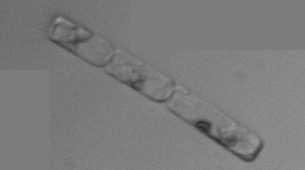
Label: Guinardia_delicatula